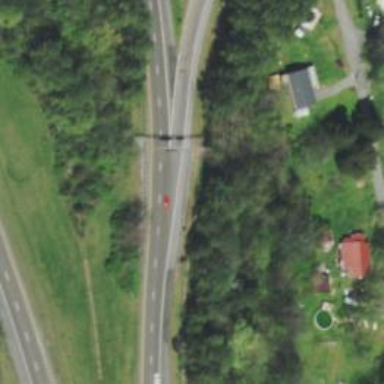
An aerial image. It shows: Motorway junction.